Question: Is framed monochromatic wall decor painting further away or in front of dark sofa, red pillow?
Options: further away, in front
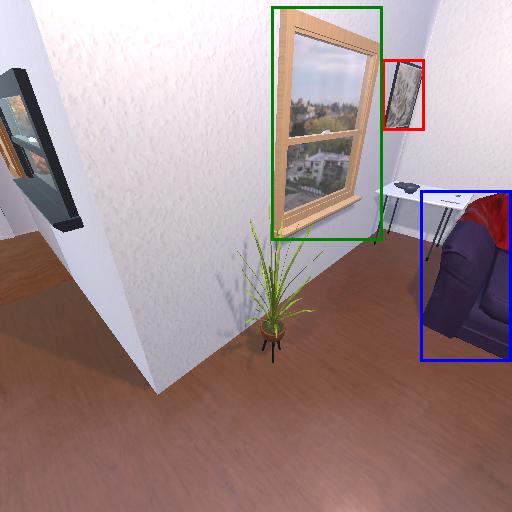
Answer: further away